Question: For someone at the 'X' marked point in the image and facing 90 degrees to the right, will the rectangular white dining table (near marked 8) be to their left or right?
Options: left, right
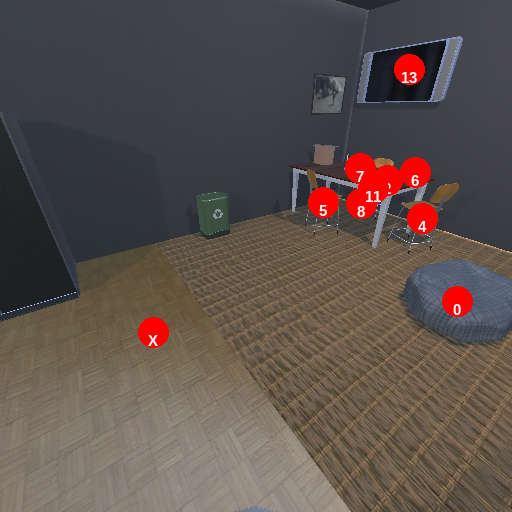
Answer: left